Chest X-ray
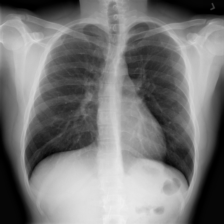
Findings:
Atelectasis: negative
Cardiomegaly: negative
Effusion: negative
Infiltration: negative
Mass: negative
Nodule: negative
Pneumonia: negative
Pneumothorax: negative
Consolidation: negative
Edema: negative
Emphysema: negative
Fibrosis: negative
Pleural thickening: negative
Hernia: negative